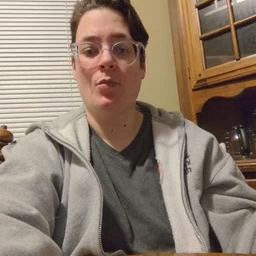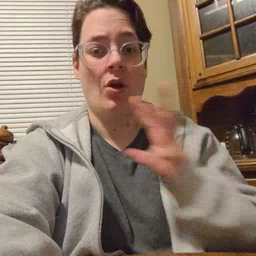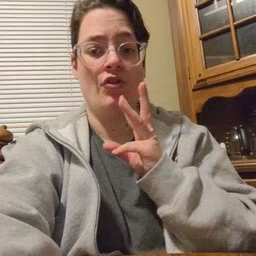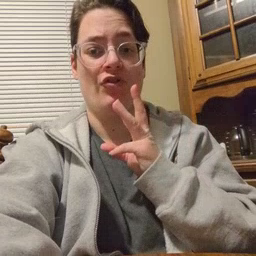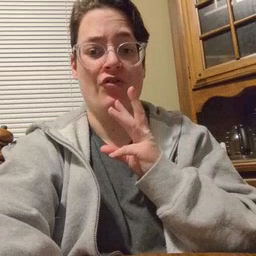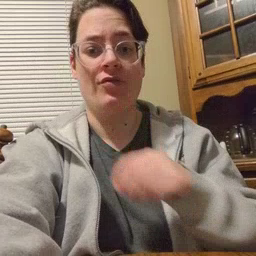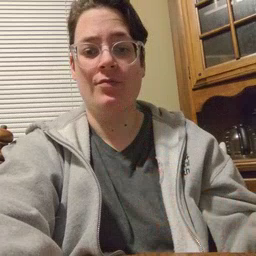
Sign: water